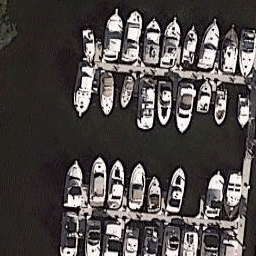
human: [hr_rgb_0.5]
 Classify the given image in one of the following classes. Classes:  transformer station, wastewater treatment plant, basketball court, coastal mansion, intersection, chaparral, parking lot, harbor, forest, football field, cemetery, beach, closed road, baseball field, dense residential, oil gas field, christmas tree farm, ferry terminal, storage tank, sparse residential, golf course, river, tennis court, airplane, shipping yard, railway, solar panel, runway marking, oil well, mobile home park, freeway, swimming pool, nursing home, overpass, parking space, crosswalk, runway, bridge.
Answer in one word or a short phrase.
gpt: harbor